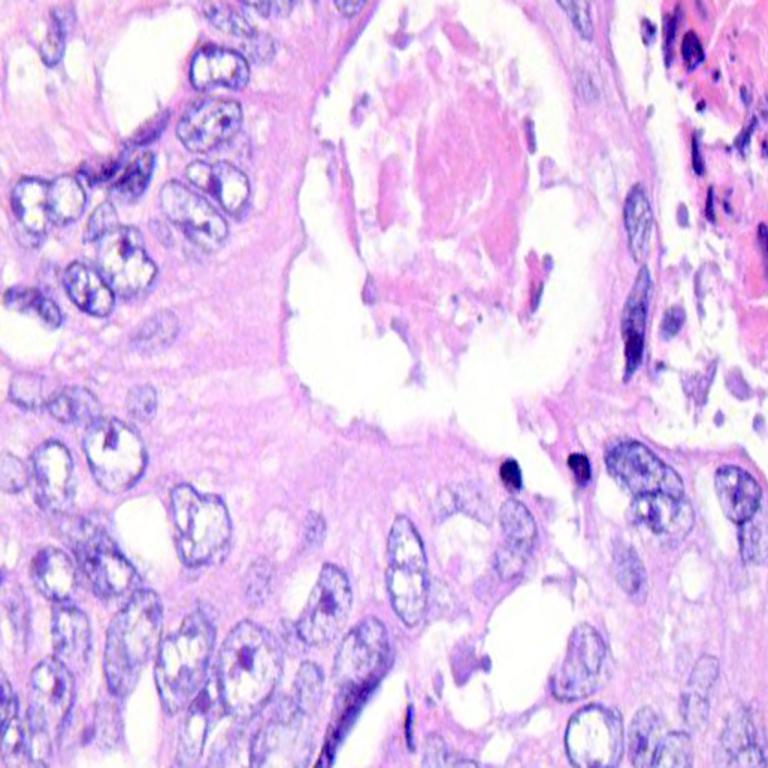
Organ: colon
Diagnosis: adenocarcinomas